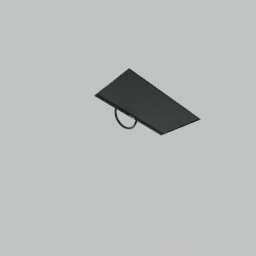
Label: electronics